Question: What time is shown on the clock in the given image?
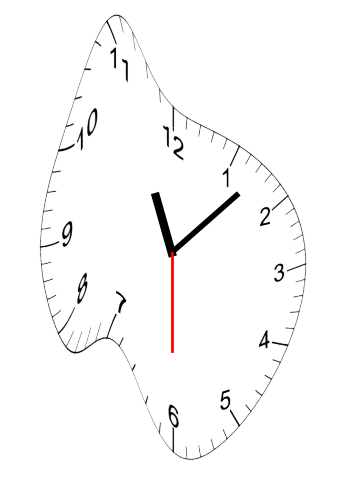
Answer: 11:07:30